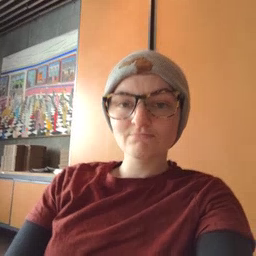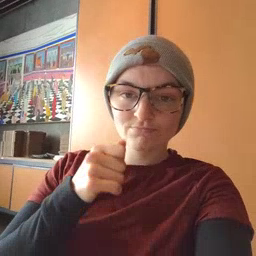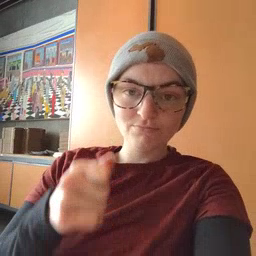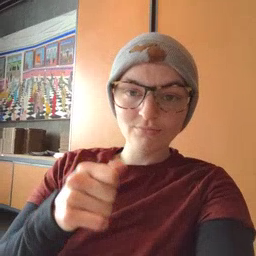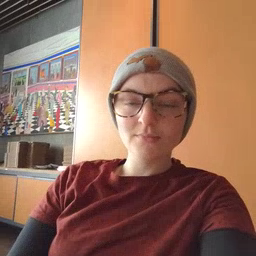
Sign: hide